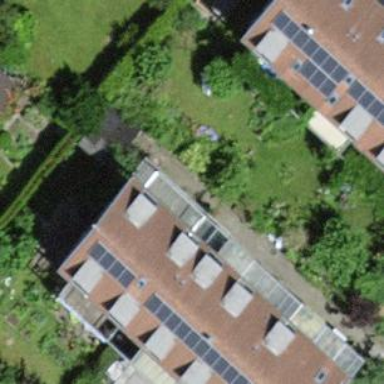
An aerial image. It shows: Simple and straightforward house.